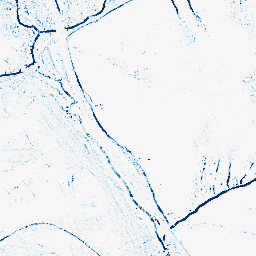
Category: morphological
Decomposition family: morphological_square
Decomposition parameters: operation: closing
size: 3
Upsampling method: edge_directed
Upsampling parameters: scale: 4
Upsampling scale: 4